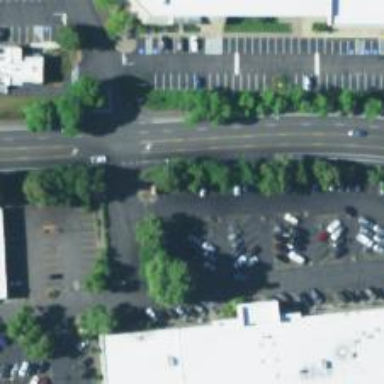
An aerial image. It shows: Parking space is available.